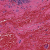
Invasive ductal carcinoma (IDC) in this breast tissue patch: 0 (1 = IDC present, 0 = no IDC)